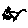
Label: cat